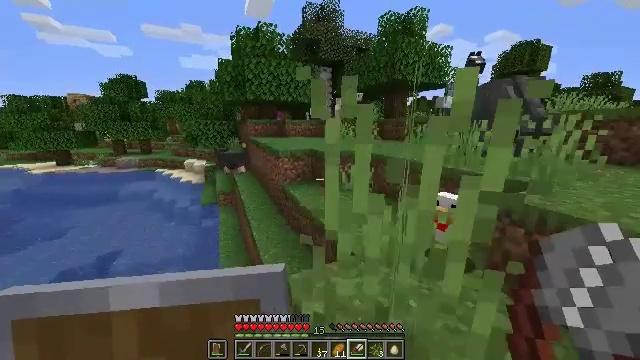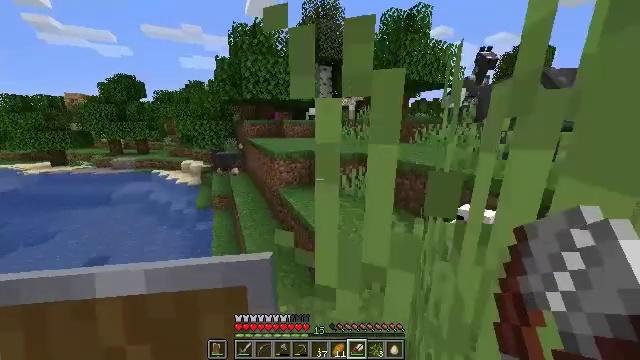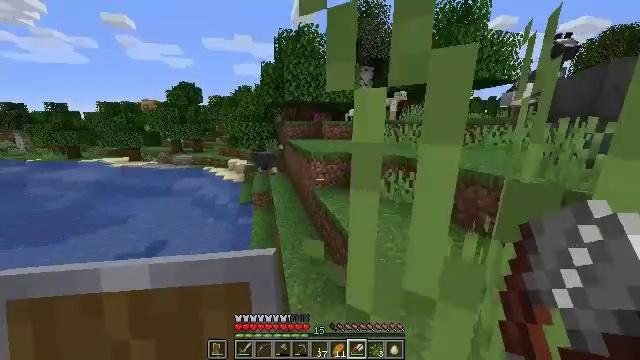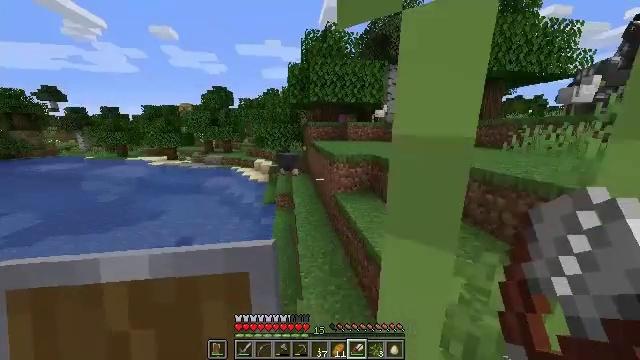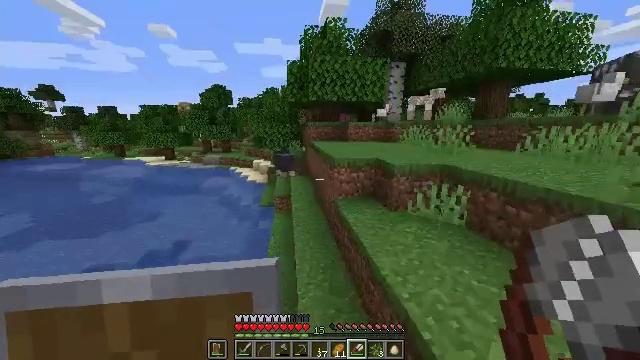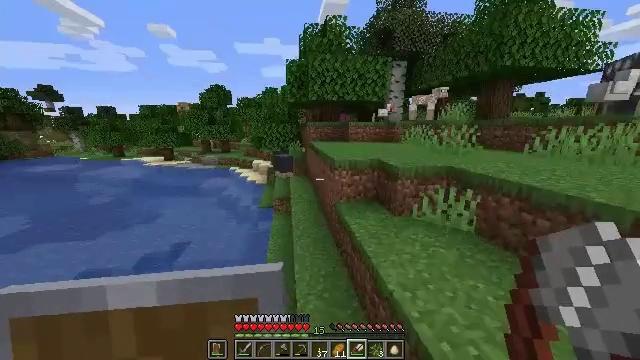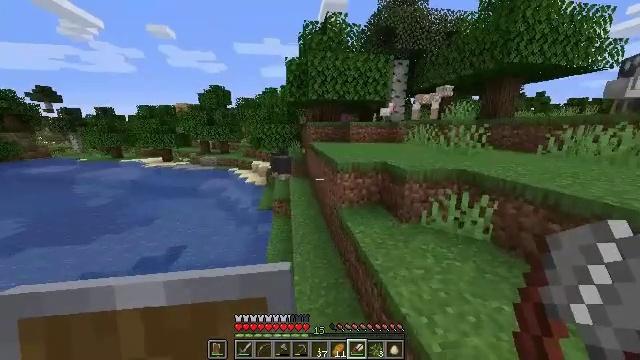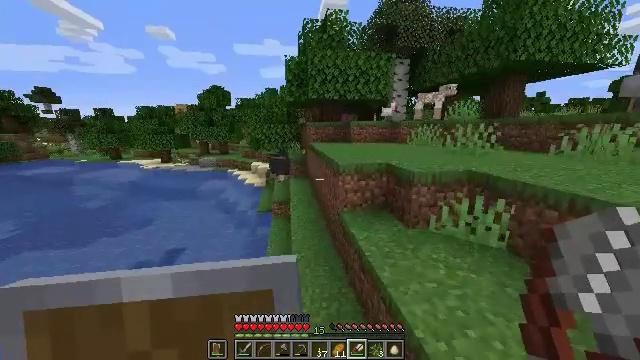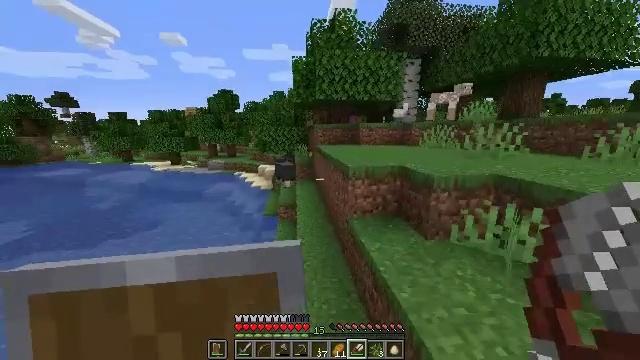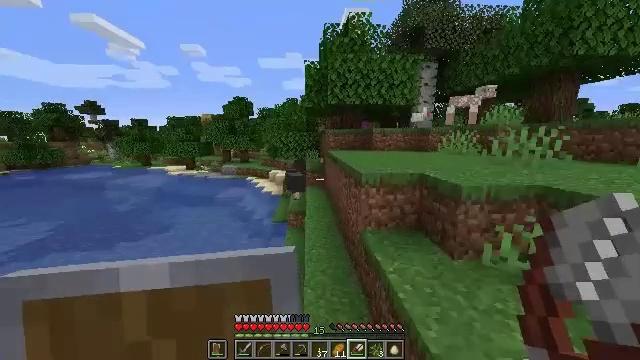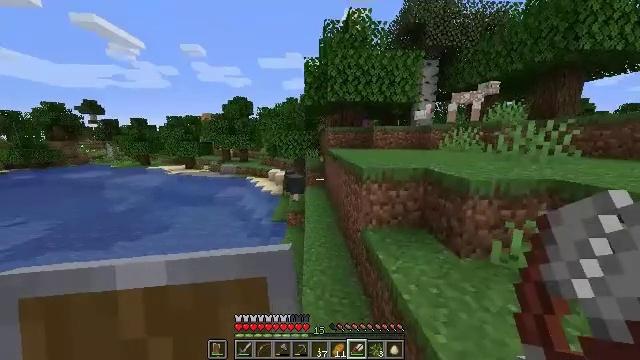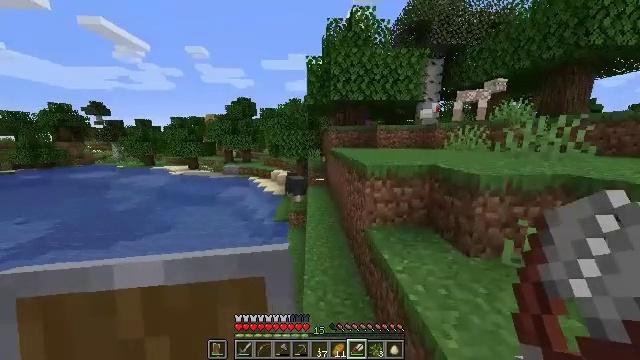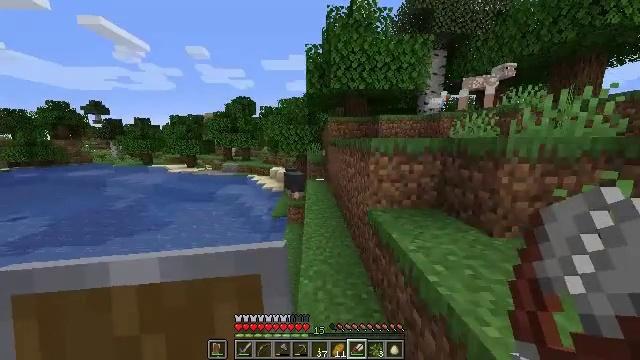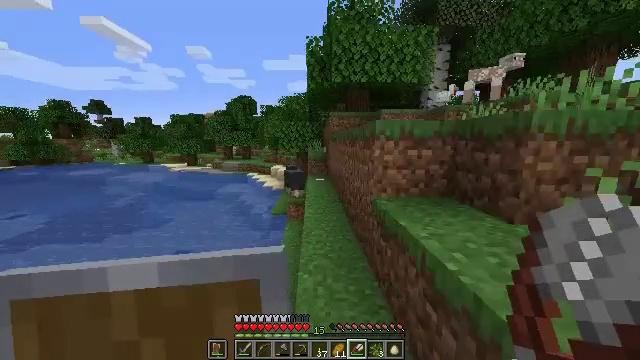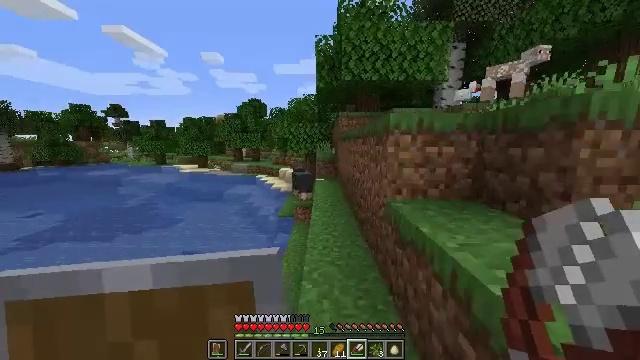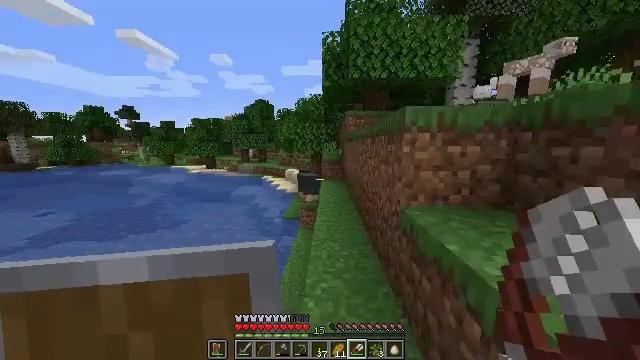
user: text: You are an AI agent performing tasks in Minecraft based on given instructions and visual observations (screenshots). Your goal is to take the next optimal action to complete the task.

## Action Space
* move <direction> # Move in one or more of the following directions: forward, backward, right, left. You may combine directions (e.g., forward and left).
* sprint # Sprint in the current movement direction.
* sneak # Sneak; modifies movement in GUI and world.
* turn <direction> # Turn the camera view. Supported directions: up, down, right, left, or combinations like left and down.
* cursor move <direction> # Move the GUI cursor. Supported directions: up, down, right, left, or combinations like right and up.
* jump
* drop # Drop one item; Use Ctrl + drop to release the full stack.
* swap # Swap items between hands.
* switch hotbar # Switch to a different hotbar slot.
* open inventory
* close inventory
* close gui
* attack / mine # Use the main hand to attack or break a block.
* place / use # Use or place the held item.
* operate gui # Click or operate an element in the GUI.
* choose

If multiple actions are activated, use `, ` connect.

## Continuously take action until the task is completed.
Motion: motion action
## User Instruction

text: Craft a yellow bed with yellow wool and planks.
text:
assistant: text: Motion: move forward
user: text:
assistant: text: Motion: move forward, turn left
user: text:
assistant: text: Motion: move forward, turn left
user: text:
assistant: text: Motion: move forward
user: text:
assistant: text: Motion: move forward, sprint
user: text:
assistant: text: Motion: move forward, sprint
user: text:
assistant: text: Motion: move forward, sprint
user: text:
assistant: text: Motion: move forward, turn left
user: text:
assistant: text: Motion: move forward, turn left and up
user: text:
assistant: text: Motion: move forward
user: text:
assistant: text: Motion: move forward
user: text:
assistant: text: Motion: move forward
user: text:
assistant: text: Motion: move forward
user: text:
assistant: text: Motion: move forward, turn left
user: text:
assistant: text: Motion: move forward, turn left
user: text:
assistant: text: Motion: move forward, turn left
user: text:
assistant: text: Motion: move forward, sprint, turn left
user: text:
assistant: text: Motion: move forward, sprint
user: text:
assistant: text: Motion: move forward, turn down
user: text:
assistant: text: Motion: move forward, turn right and down
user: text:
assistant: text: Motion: move forward, turn right
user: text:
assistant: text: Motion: move forward, turn right and down
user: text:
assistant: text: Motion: move forward, turn right
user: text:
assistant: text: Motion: move forward
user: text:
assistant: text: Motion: move forward, turn right
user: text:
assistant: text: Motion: move forward
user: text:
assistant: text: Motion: move forward and move right
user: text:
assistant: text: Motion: move forward and move right
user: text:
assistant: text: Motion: move forward
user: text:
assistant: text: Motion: move forward, turn left and down